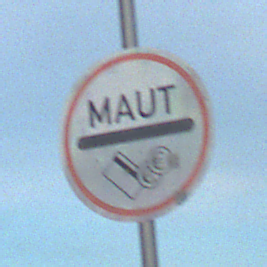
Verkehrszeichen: MautflichtigeStrecke
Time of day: SunriseSunset
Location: Outdoor (Beach)
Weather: PartlyCloudy
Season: NotSpecified
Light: Natural